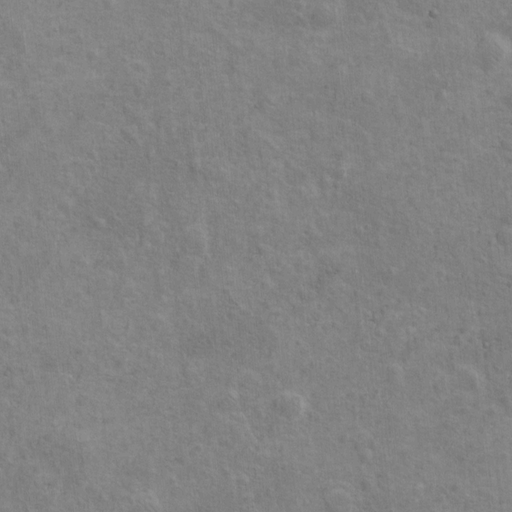
Classes present: Background